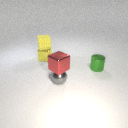
small red metal cube above small gray metal sphere